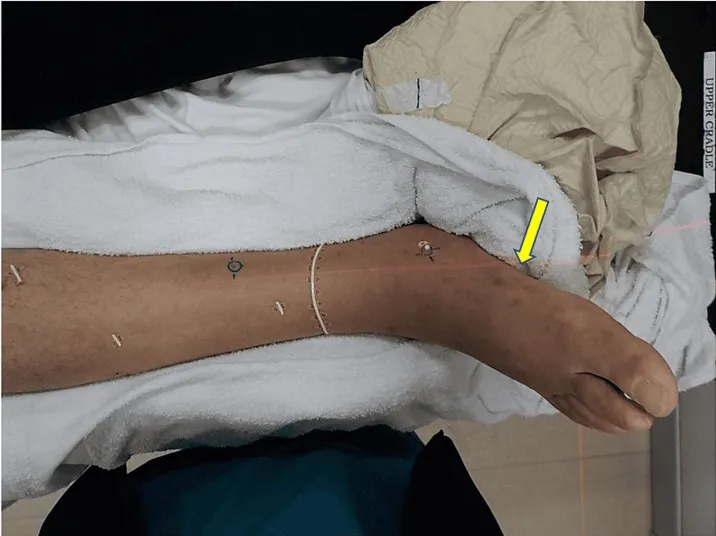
Pre-treatment images of the right foot; note the areas of discoloration involving the medial foot.
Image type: medical_photograph (skin_photograph)